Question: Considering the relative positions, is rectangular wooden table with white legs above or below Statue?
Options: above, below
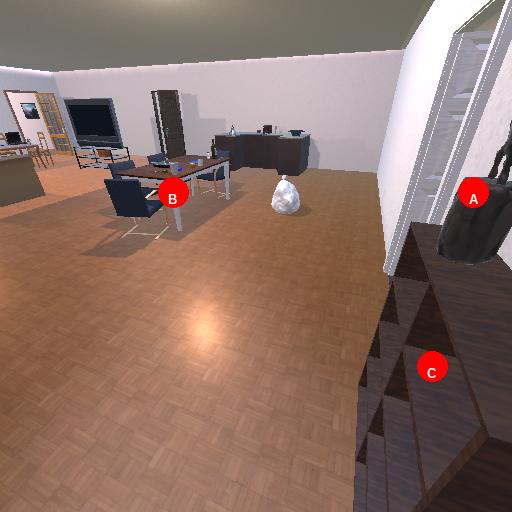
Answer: above